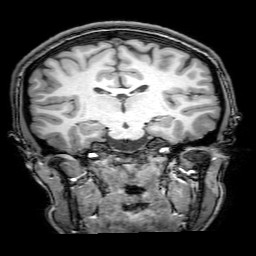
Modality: T1w
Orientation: sagittal